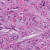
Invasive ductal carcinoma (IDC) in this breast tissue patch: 0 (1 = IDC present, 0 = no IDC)